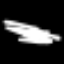
Label: squiggle